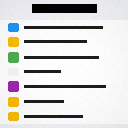
Screen state: on